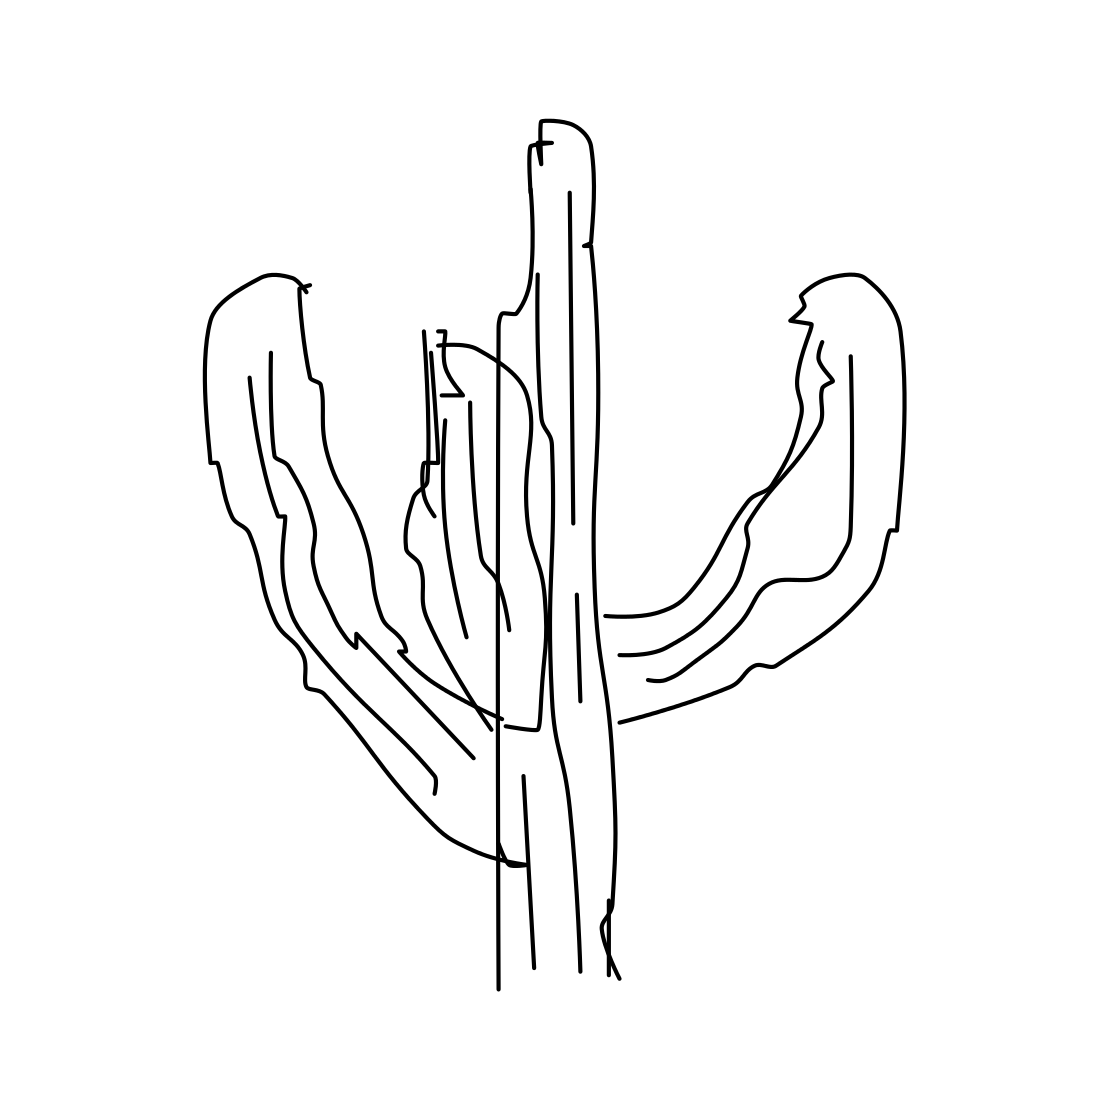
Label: cactus